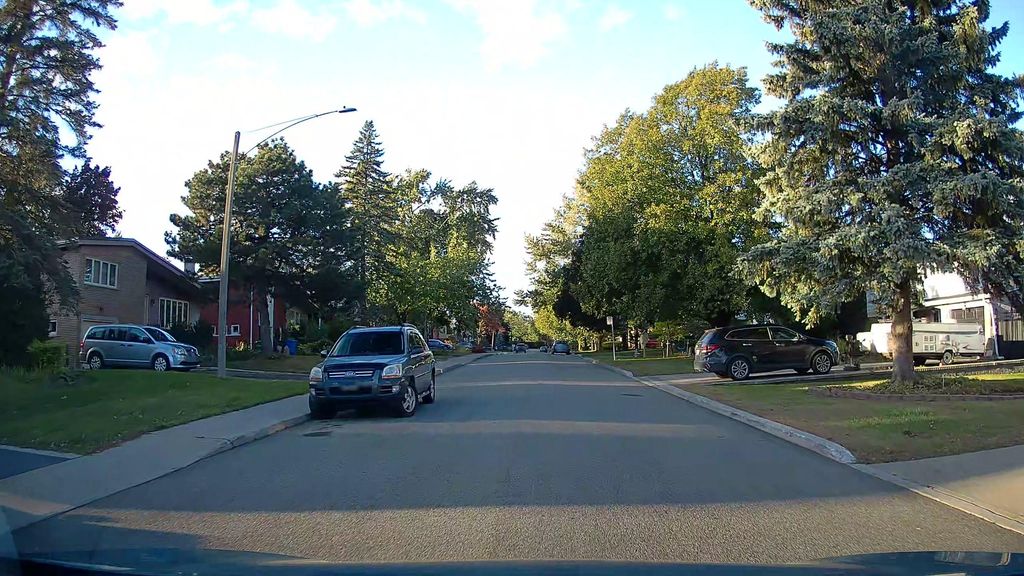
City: montreal